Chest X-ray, PA view. Patient: 30 years old, sex M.
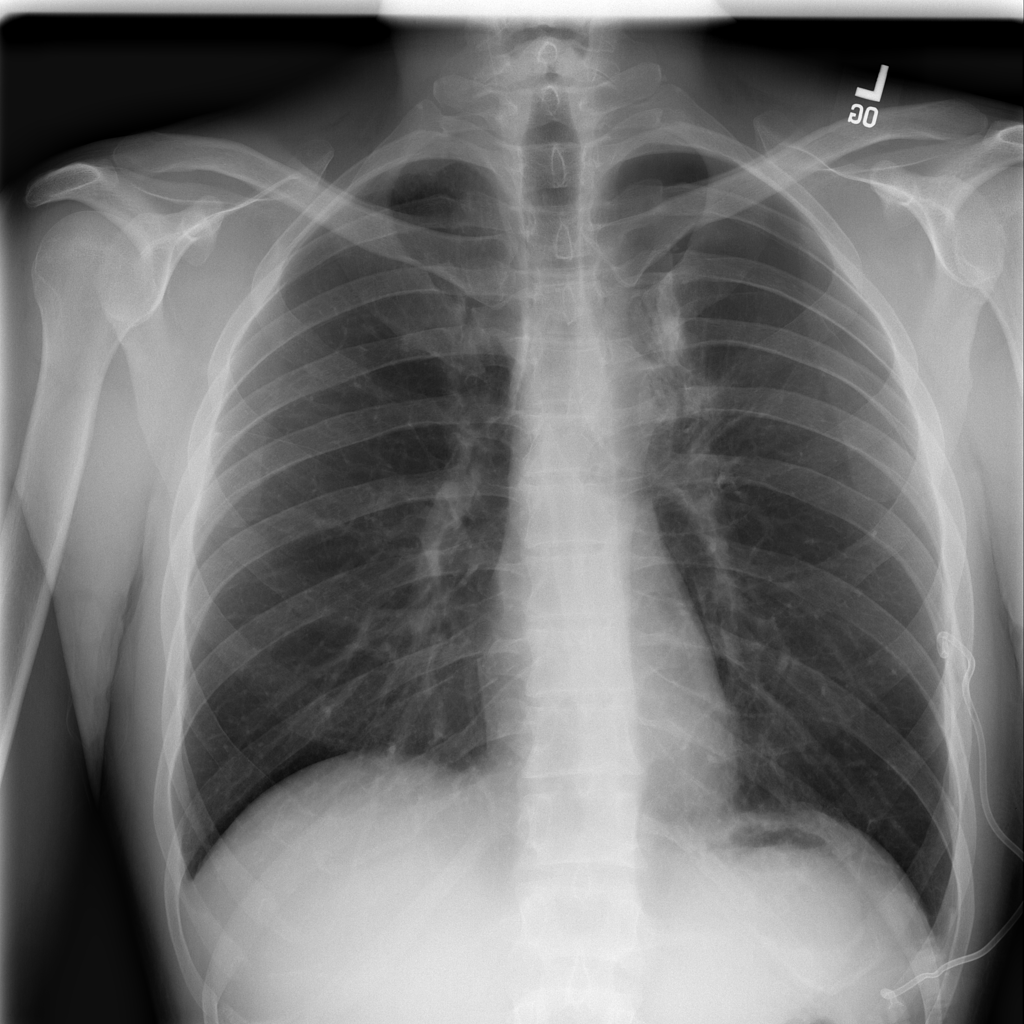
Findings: Mass, Pleural_Thickening, Pneumothorax